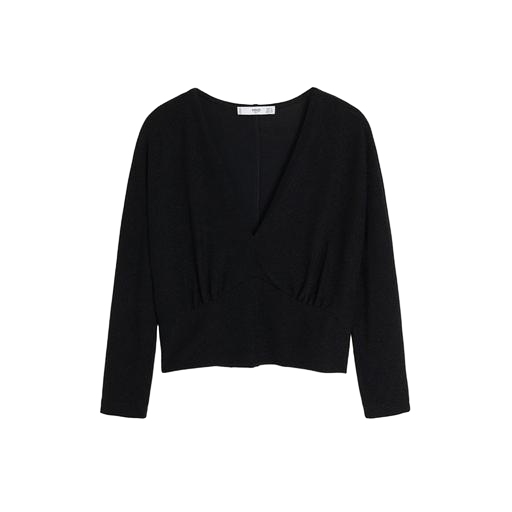
black v-neck cropped blouse, black long-sleeved wrap top, black long-sleeve crop top, white background